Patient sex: M
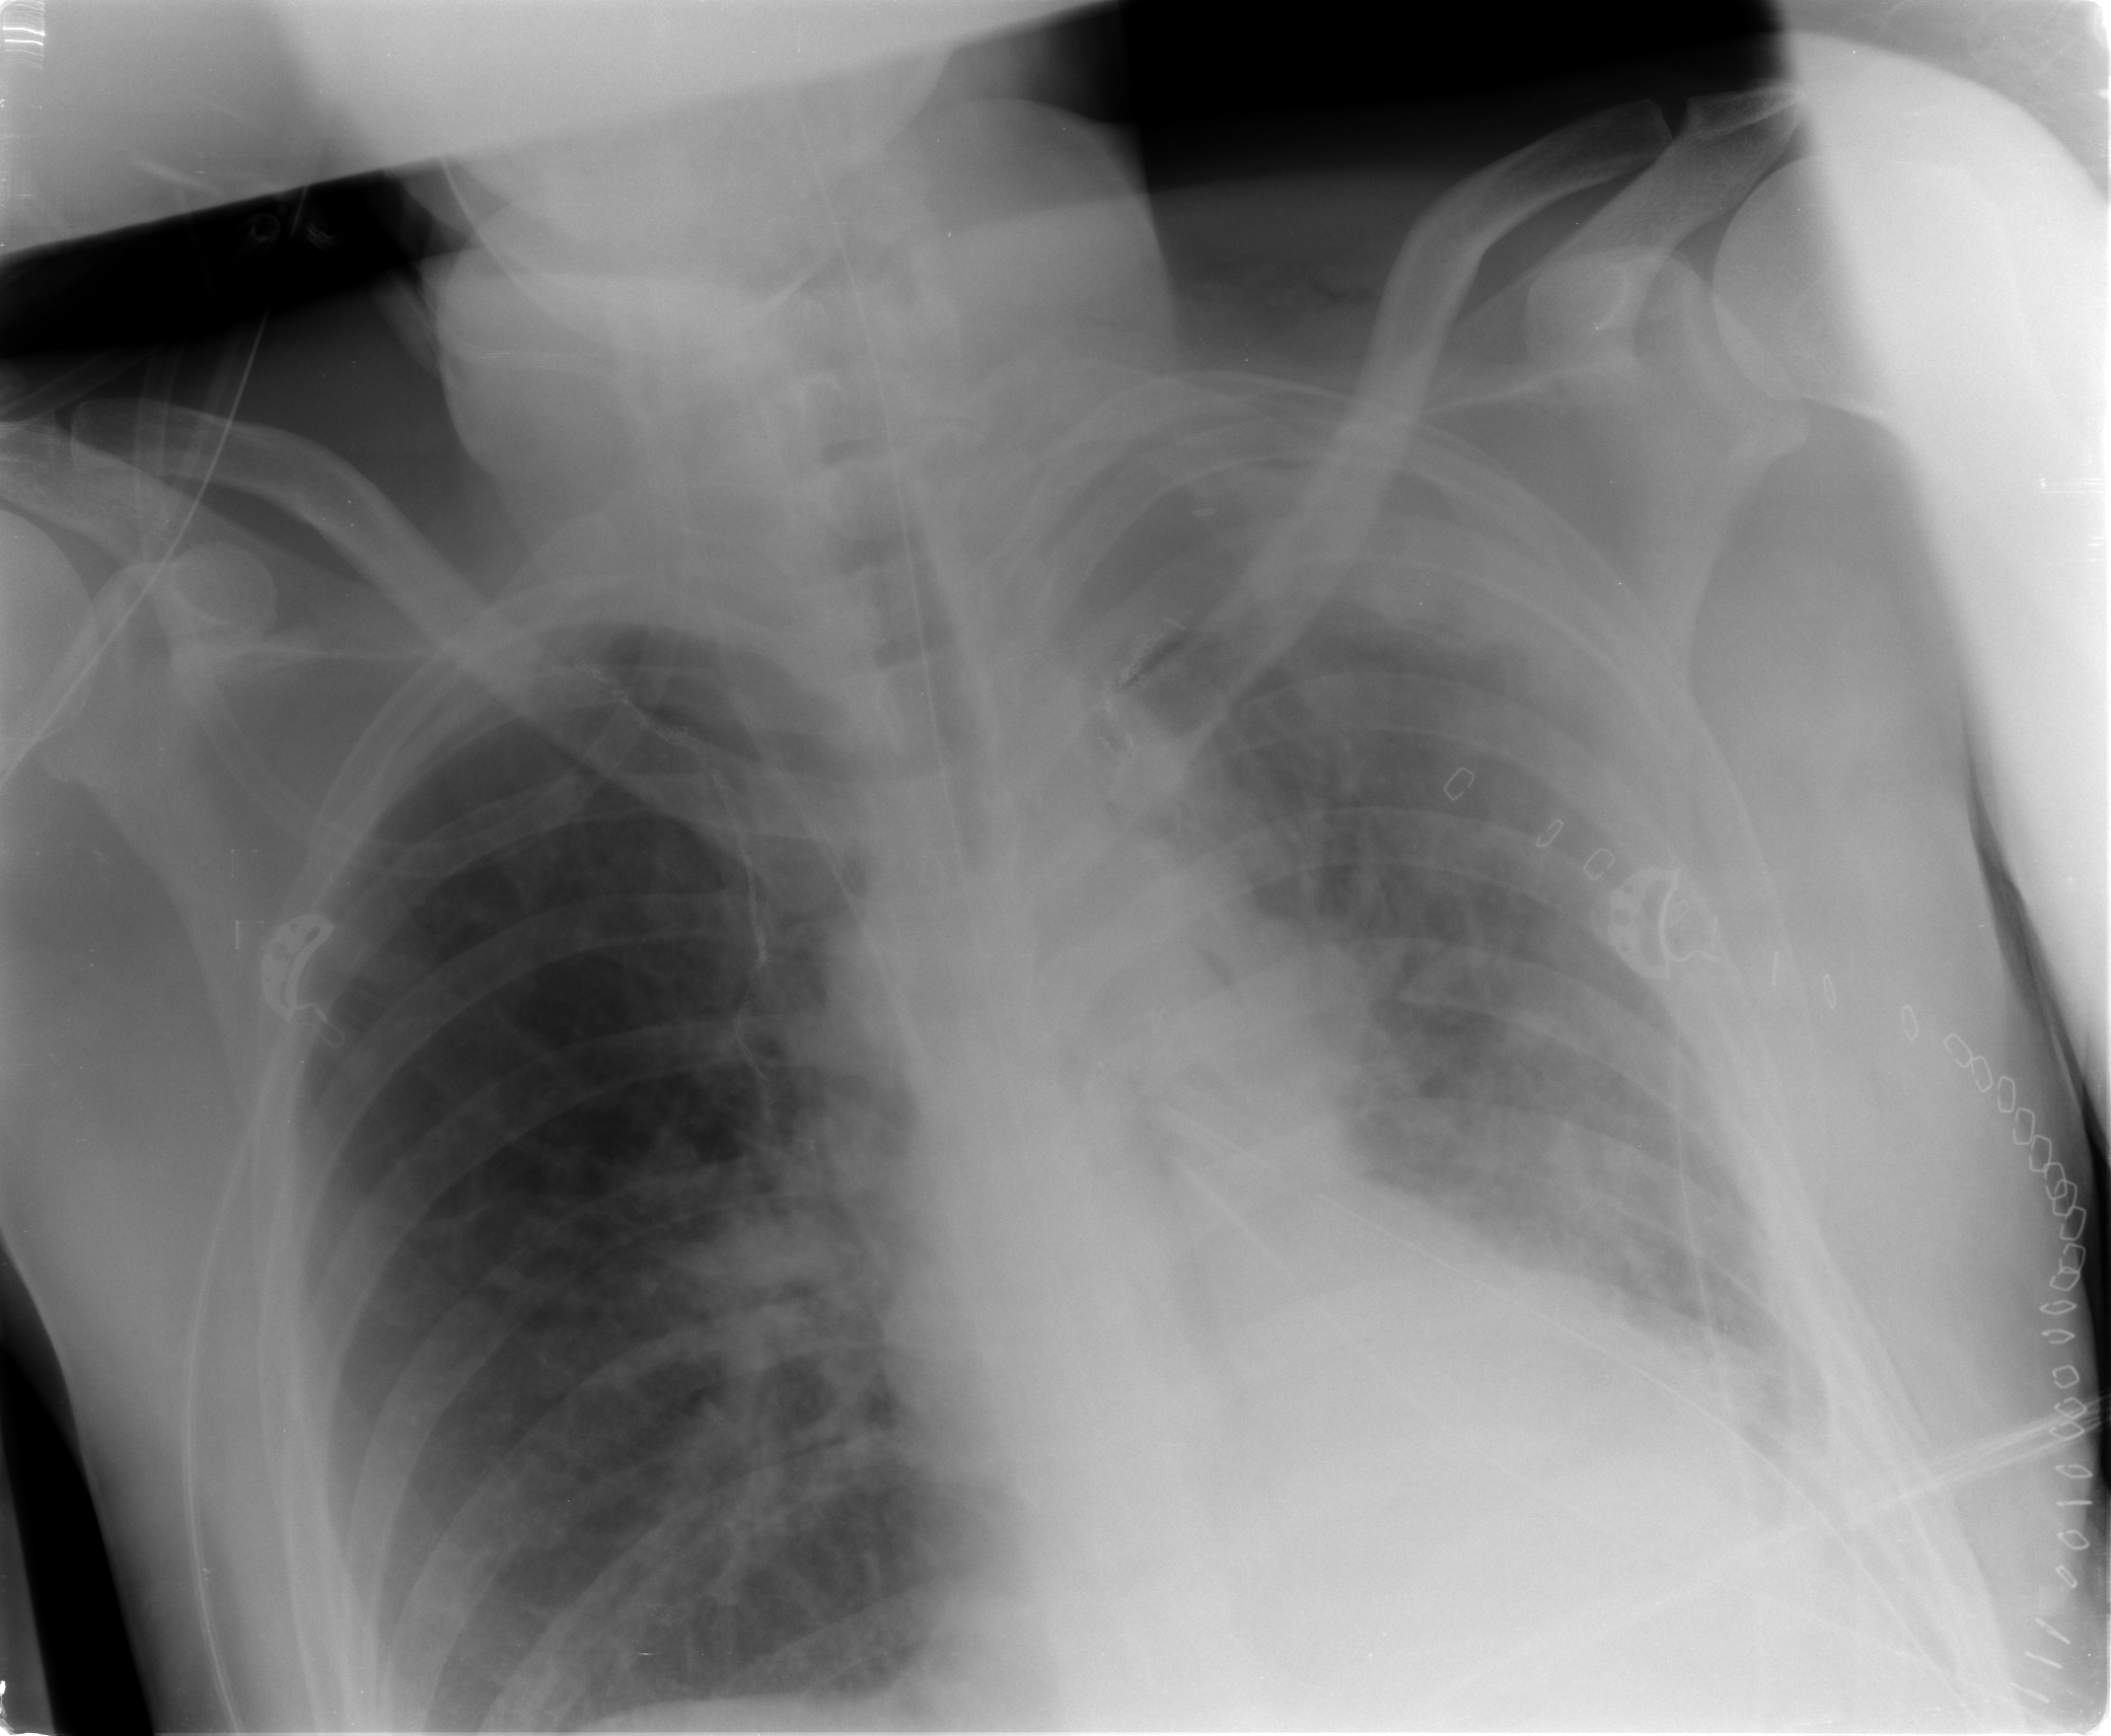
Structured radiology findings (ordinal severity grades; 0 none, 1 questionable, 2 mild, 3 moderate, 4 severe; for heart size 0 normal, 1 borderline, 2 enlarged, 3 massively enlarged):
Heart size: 2
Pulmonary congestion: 2
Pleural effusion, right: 0
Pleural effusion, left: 2
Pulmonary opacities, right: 0
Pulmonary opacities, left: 1
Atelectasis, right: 1
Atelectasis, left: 2